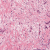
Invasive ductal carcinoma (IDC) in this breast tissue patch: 1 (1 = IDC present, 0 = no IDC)